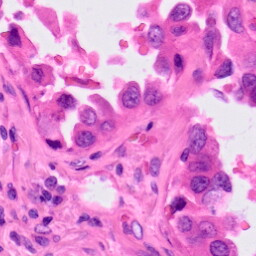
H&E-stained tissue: Lung